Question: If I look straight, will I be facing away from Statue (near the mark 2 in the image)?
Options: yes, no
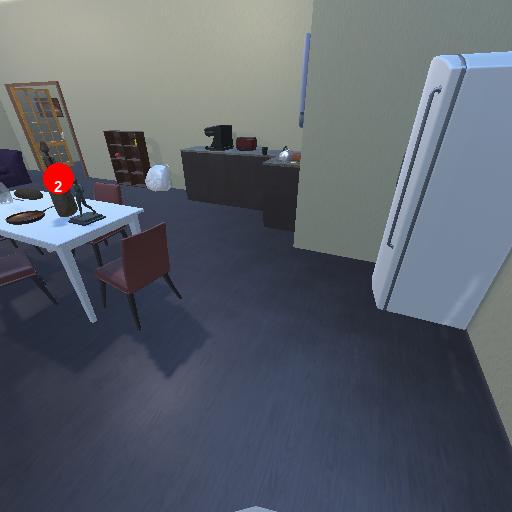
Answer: yes